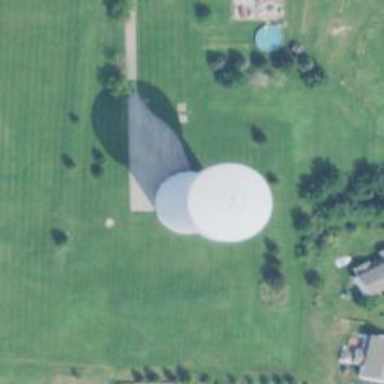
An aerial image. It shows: Water tower that is man-made.